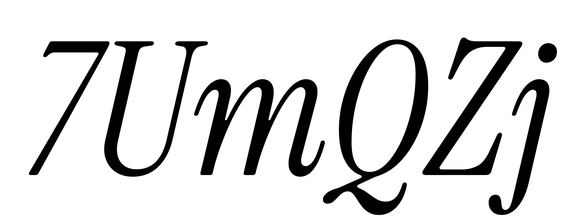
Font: InstrumentSerif-Italic